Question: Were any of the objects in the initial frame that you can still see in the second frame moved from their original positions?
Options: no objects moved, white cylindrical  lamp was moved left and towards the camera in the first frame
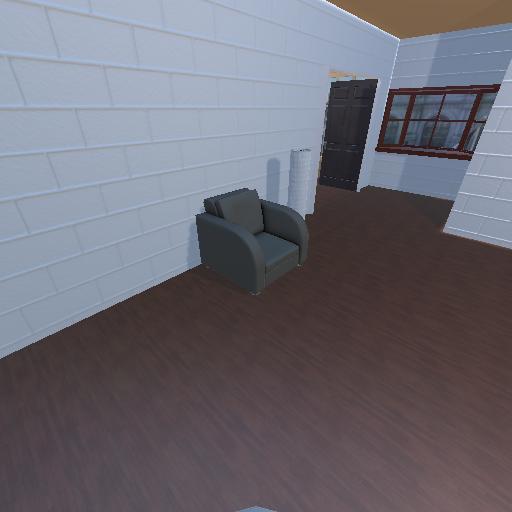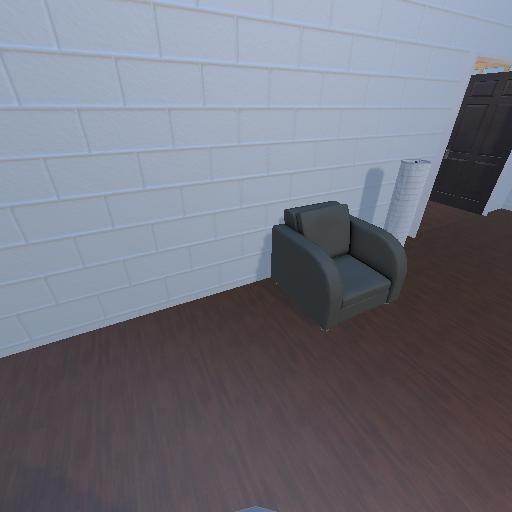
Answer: no objects moved